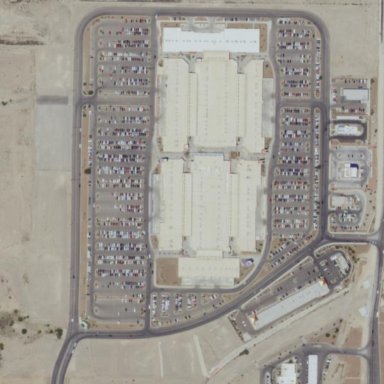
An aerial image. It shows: Retail area.